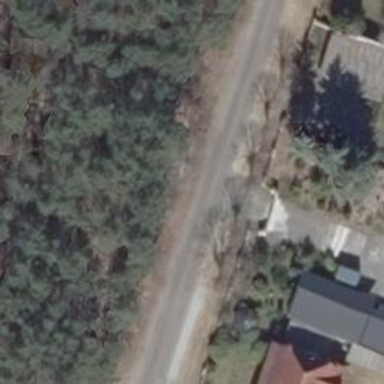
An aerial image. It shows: Asphalt road in residential area.